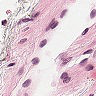
Metastatic tissue present: no